Interaction volume radius: 5 \u00c5
Interaction volume height: 15 \u00c5
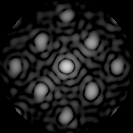
Disorder parameter: 0.2231